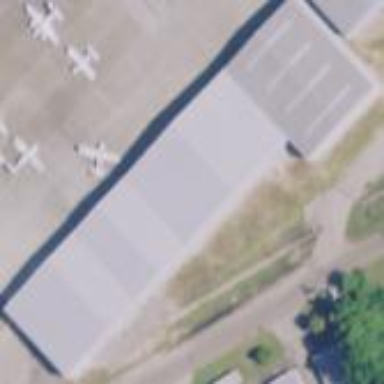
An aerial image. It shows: Hangar.